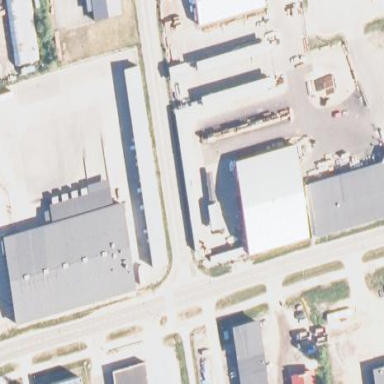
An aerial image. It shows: Commercial building.